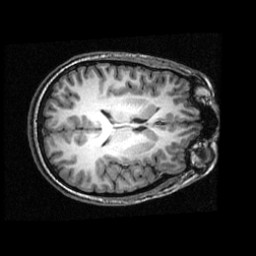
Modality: T1w
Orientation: axial
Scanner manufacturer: ge
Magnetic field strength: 3 T
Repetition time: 0.01222 s
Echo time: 0.005176 s